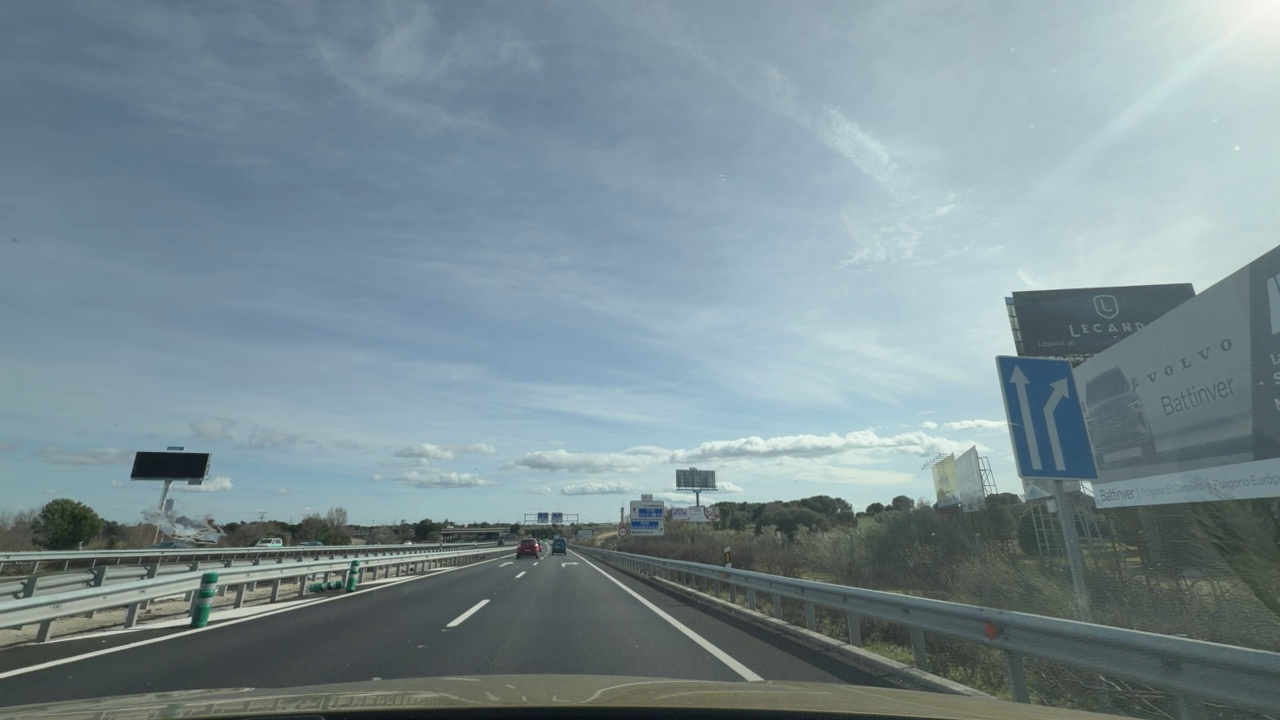
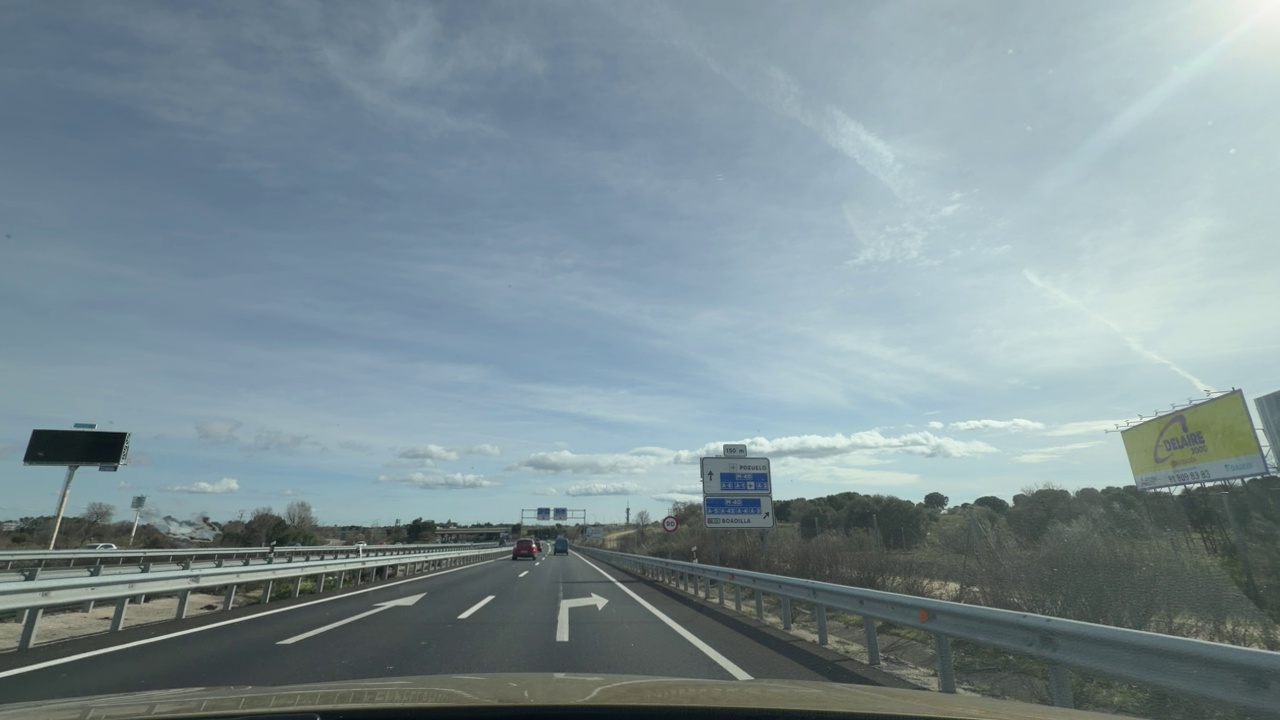
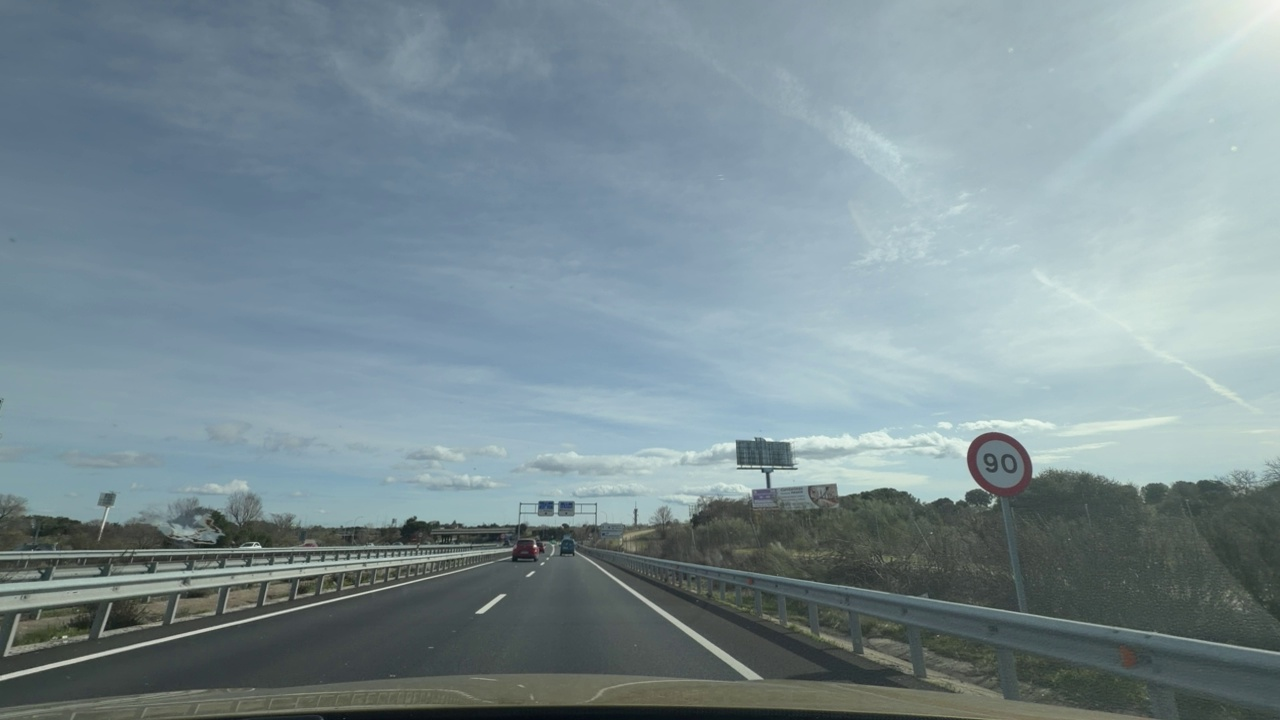
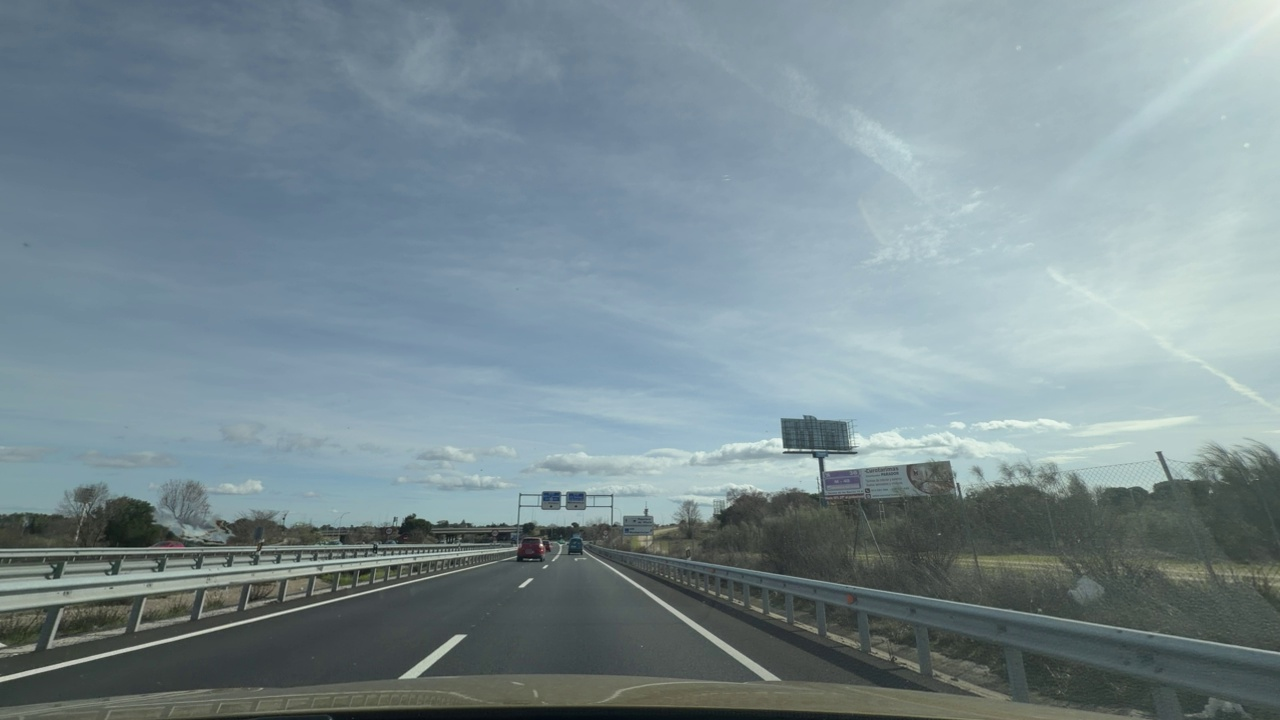
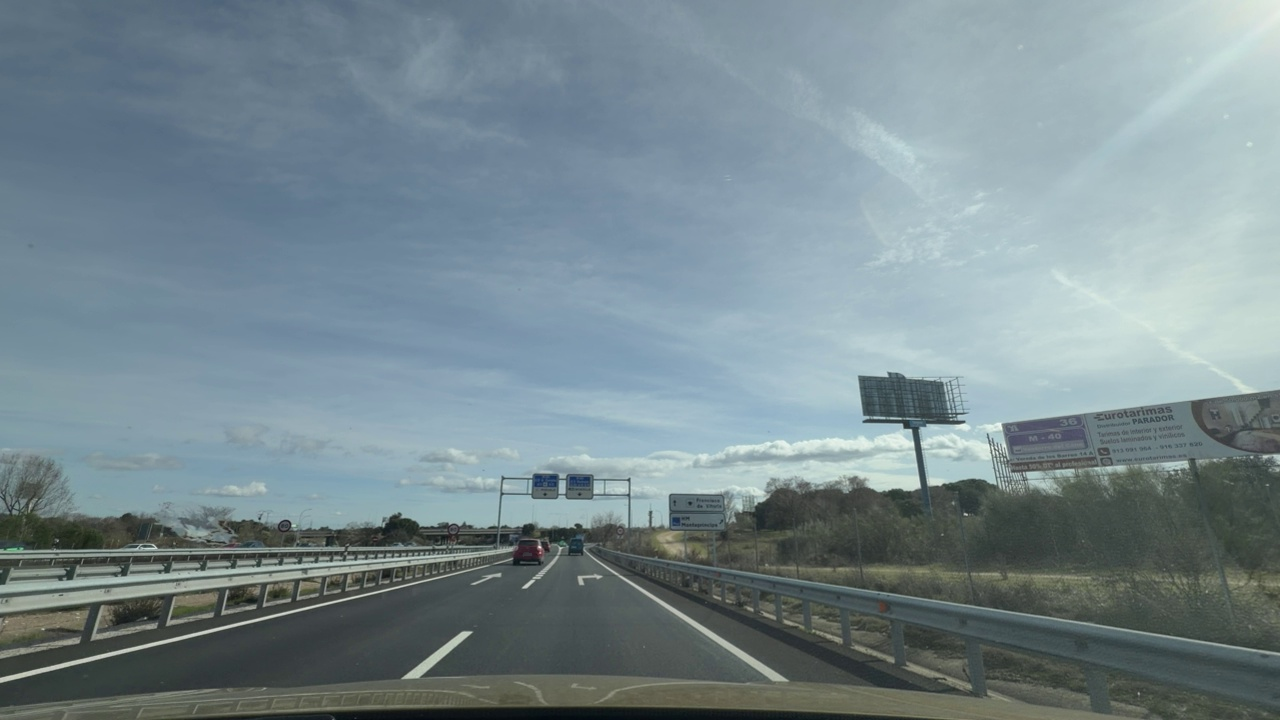
Situation: empty
Question: Are vehicles parked parallel or perpendicular to the roadway near the ego lane?
Answer: No
Reasoning: No visible vehicles parked on the right of the ego lane.

Situation: empty
Question: Does the environment indicate an urban road where curbside parking is permitted?
Answer: No
Reasoning: The environment shows a highway.

Situation: empty
Question: Is the ego vehicle traveling in a middle lane with traffic lanes on both sides?
Answer: No
Reasoning: Ego is travelling on the right lane of a two lane road.

Situation: empty
Question: Are vehicles present on the left side of the ego lane?
Answer: No
Reasoning: There are no visible vehicles present along the left side of the ego lane.